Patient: sex F, age 47
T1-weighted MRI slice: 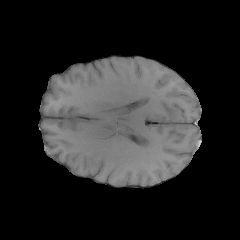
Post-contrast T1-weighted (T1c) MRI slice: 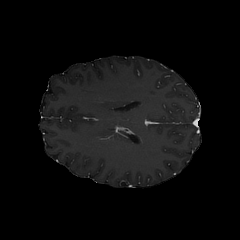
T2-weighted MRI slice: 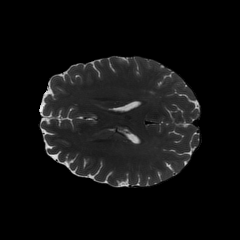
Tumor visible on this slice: no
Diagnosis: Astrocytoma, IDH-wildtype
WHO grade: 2